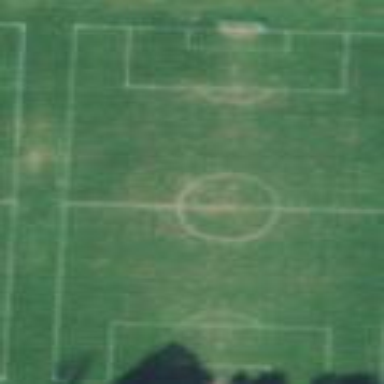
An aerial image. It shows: Soccer pitch for leisure land activities.